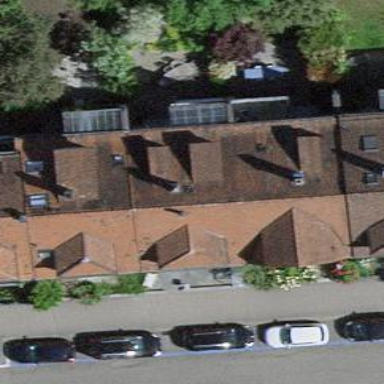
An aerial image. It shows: Terrace building.